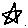
Label: star